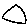
Label: triangle